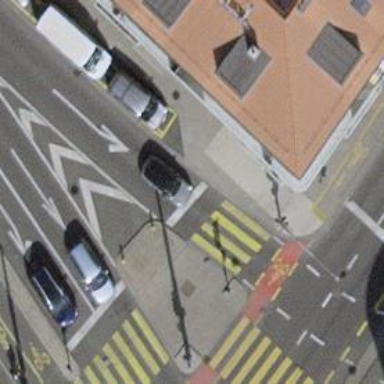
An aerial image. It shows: Road with traffic signals.